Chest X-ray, AP view. Patient: 45 years old, sex M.
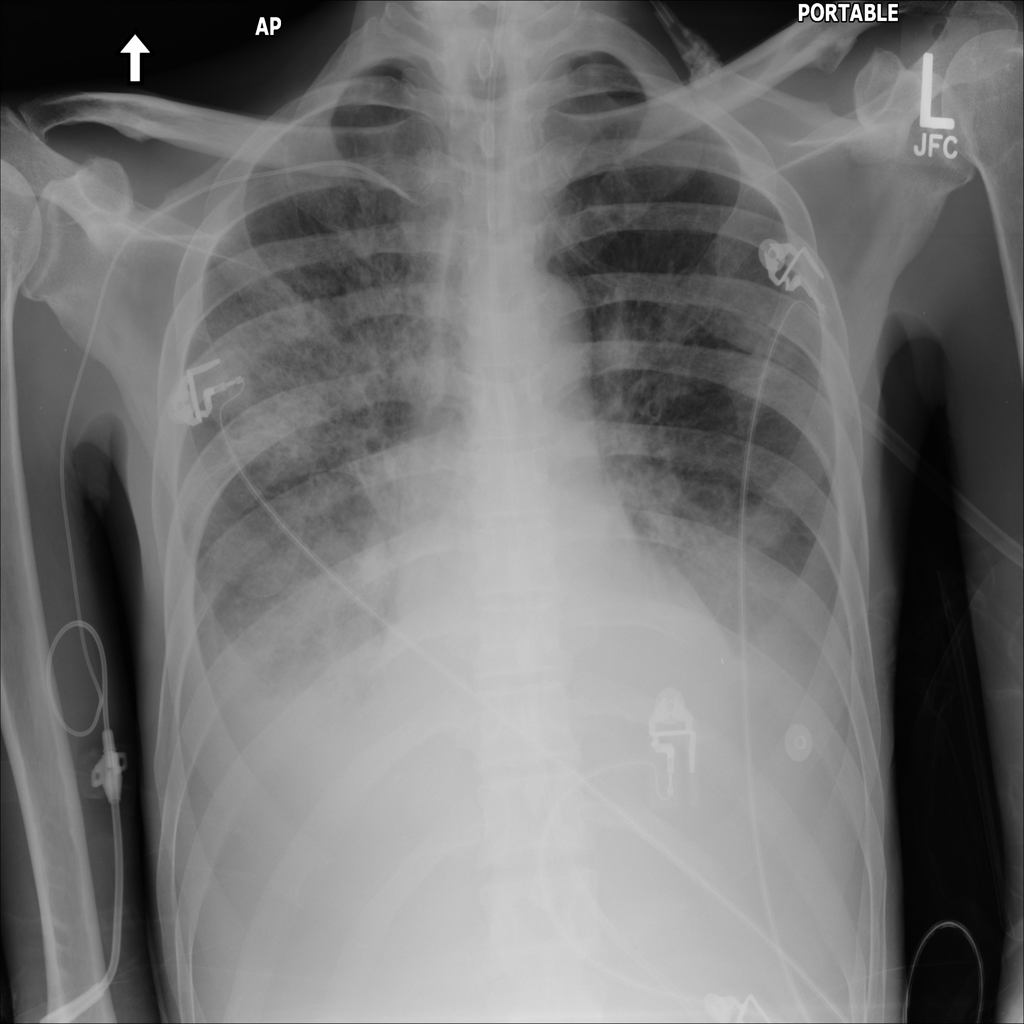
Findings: Consolidation, Effusion, Infiltration, Mass